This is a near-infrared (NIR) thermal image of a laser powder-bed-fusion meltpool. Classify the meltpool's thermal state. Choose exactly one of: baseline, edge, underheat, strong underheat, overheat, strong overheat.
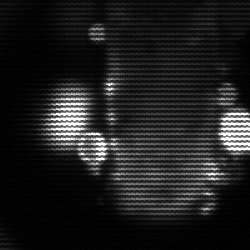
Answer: strong underheat